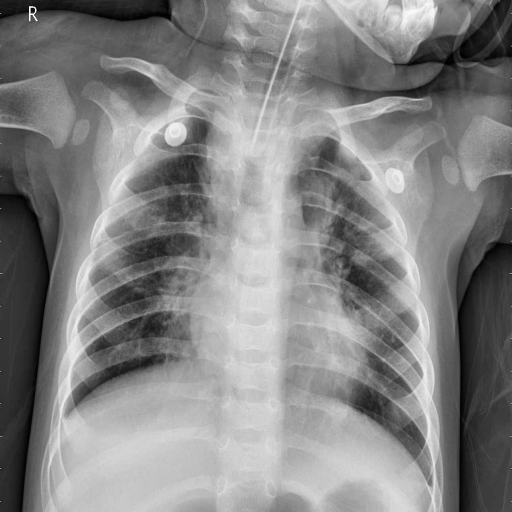
Finding: PNEUMONIA